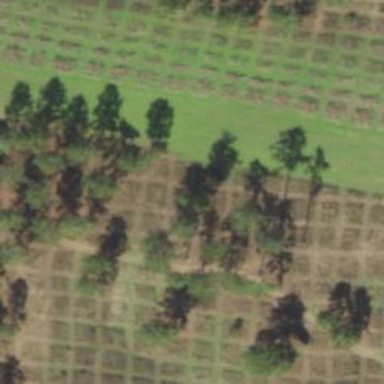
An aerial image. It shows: Orchard.